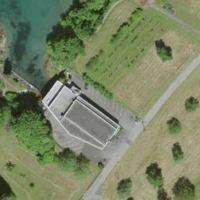
EUNIS habitat code: 24
Species observed at this site:
Datura stramonium